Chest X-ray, PA view. Patient: 58 years old, sex M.
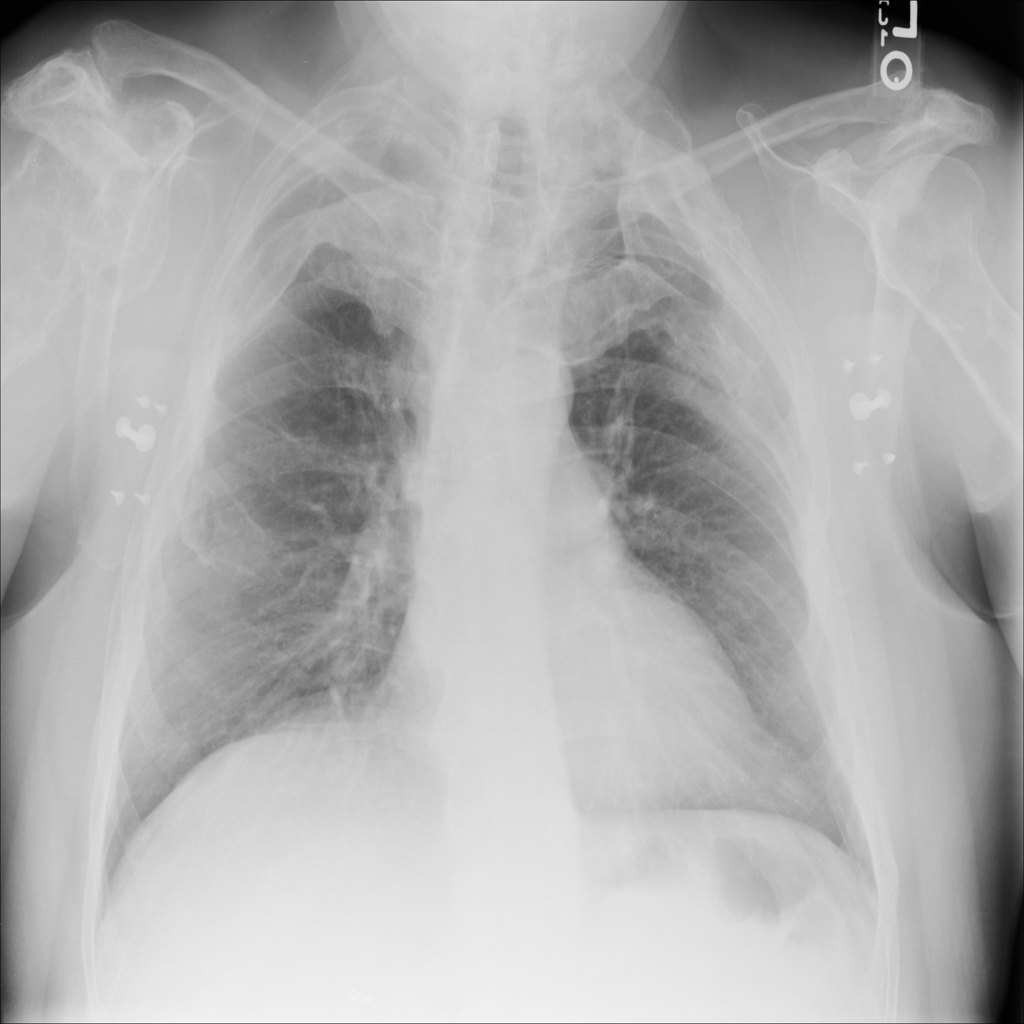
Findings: No Finding